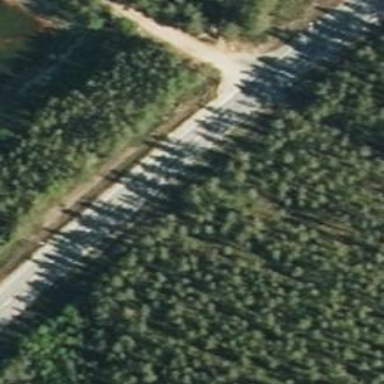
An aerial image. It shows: Asphalt road classified as trunk highway.